Interaction volume radius: 5 \u00c5
Interaction volume height: 40 \u00c5
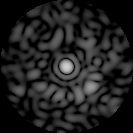
Disorder parameter: 0.7751